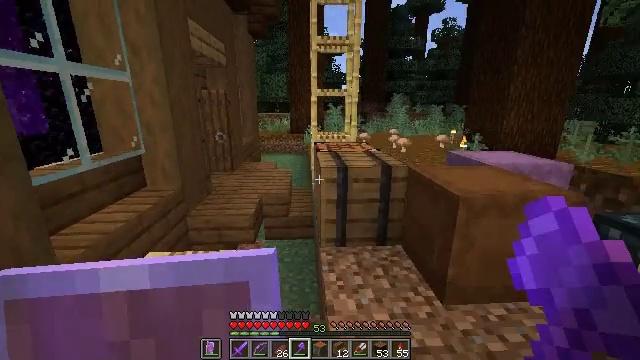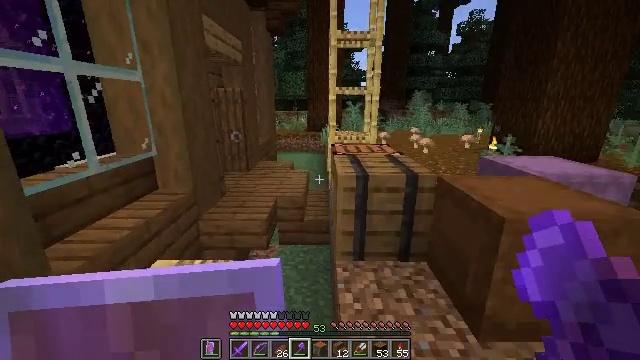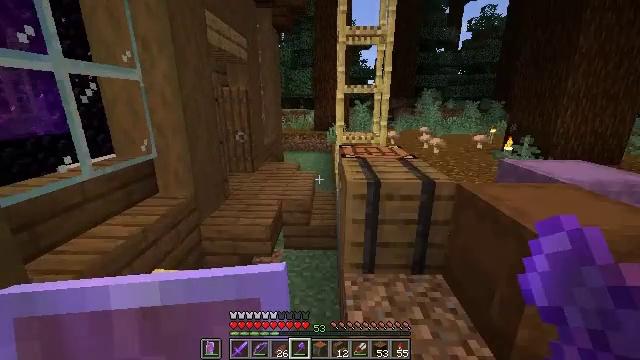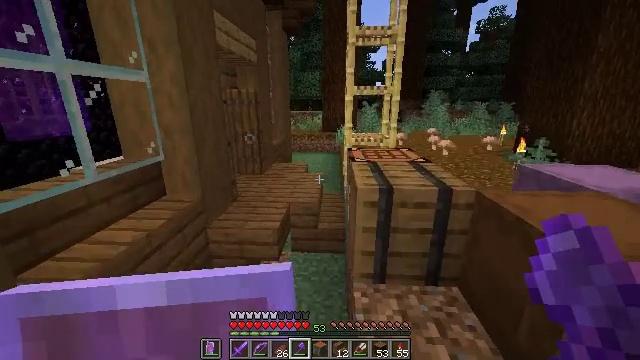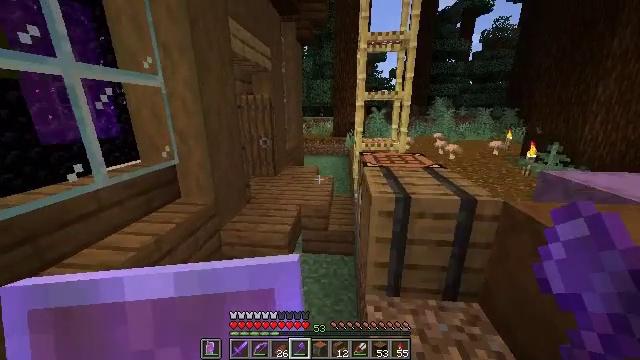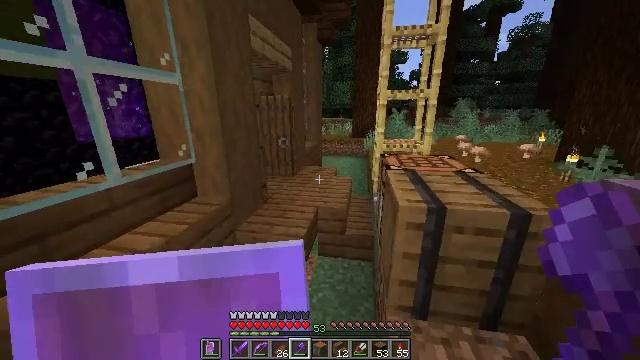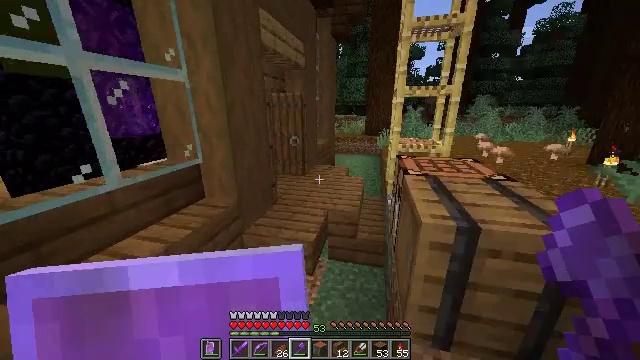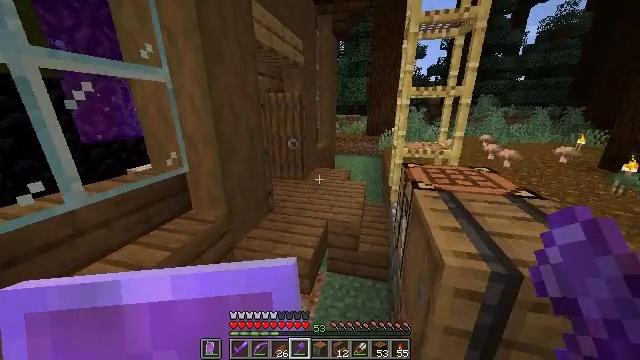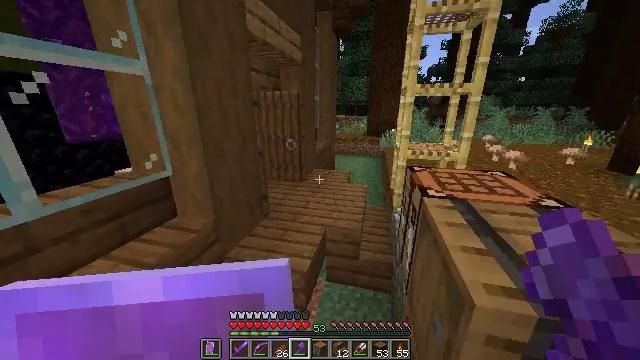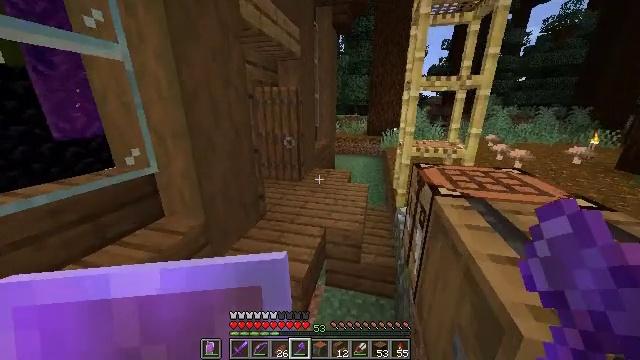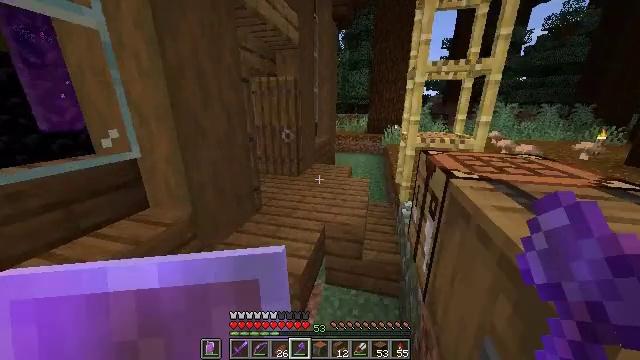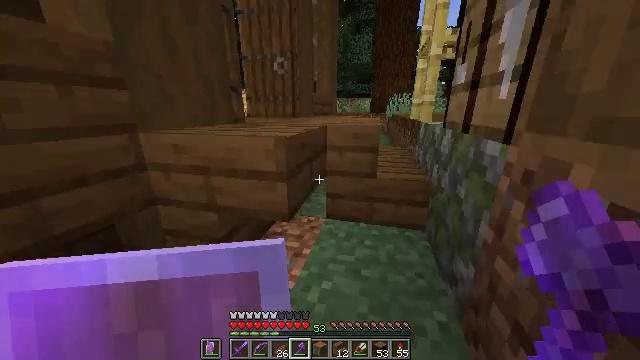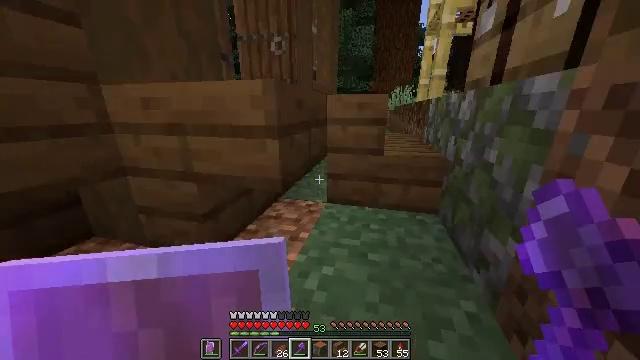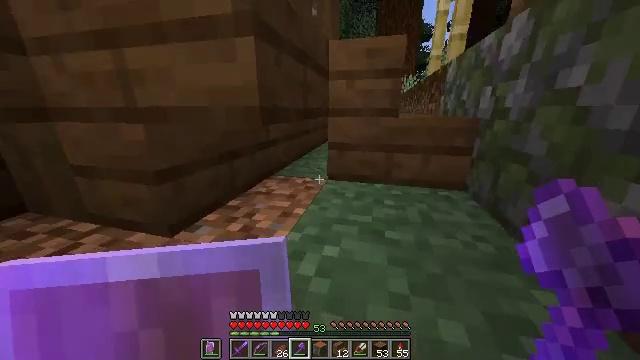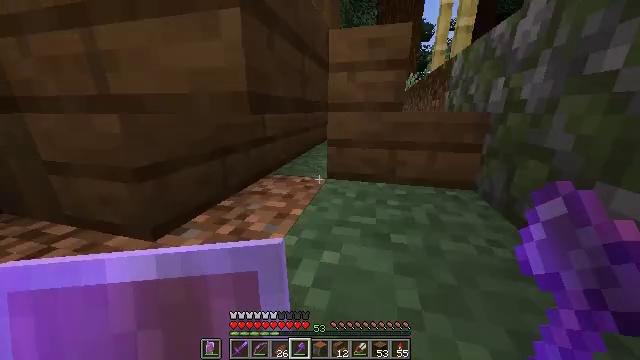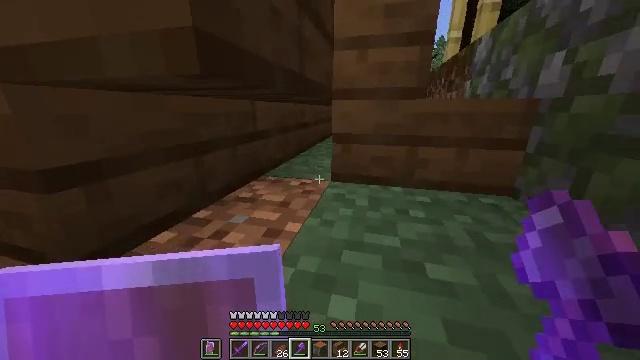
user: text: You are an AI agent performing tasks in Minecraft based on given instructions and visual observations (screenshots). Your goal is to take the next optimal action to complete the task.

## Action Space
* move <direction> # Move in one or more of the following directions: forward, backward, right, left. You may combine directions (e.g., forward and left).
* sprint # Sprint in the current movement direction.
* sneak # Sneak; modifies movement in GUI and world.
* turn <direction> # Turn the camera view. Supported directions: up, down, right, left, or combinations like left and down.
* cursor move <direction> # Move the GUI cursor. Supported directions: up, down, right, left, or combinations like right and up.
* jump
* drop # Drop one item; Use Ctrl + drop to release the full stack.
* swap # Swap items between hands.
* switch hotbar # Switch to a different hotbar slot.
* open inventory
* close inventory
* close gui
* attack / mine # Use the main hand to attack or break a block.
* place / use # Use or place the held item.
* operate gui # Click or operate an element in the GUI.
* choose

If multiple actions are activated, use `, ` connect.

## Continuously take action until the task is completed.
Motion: motion action
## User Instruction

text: Break the stripped acacia log.
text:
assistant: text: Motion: move forward, turn left
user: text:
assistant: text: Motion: move forward, sprint, turn left
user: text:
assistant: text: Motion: move forward, sprint, turn left
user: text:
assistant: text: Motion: move forward, sprint, turn left
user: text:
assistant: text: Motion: move forward, sprint, turn left
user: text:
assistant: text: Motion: move forward, sprint, turn left
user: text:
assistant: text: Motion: move forward, sprint
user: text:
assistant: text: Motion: move forward, sprint
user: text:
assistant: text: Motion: move forward, sprint, jump
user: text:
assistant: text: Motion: move forward, sprint, jump
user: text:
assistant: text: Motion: move forward, sprint, jump
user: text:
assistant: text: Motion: move forward, sprint, jump
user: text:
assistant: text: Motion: move forward, sprint, jump
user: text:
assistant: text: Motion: move forward, sprint
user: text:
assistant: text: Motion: move forward, sprint
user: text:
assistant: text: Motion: move forward, sprint
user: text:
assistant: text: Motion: move forward, sprint
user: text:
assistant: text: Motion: move forward, sprint
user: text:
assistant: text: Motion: move forward, sprint
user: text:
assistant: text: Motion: move forward, sprint
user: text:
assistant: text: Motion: move forward, sprint
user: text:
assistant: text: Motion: move forward, sprint
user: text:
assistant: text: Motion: move forward, sprint
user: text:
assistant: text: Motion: move forward, sprint
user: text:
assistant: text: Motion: move forward, sprint
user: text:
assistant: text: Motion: move forward, sprint
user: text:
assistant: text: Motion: move forward, sprint
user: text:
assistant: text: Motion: move forward, sprint
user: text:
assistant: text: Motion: move forward, sprint
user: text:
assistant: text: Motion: move forward and move right, sprint